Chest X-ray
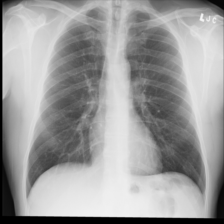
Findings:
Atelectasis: negative
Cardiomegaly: negative
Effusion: negative
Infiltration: positive
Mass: negative
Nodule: negative
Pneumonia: negative
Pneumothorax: negative
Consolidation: negative
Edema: negative
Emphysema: negative
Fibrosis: negative
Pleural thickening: negative
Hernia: negative